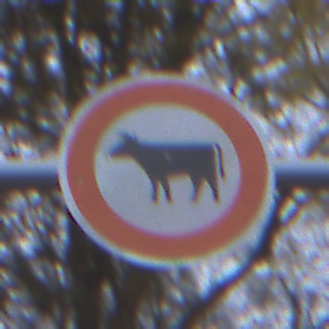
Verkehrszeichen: VerbotViehtrieb
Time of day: MorningAfternoon
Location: Outdoor (Urban)
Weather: Overcast
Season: NotSpecified
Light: Natural